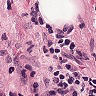
Metastatic tissue present: yes